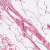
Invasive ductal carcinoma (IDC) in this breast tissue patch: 0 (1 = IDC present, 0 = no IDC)